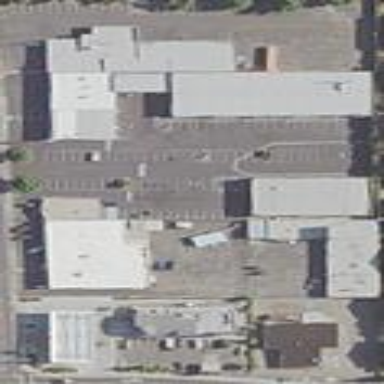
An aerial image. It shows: Retail area.